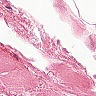
Metastatic tissue present: no